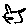
Label: cat